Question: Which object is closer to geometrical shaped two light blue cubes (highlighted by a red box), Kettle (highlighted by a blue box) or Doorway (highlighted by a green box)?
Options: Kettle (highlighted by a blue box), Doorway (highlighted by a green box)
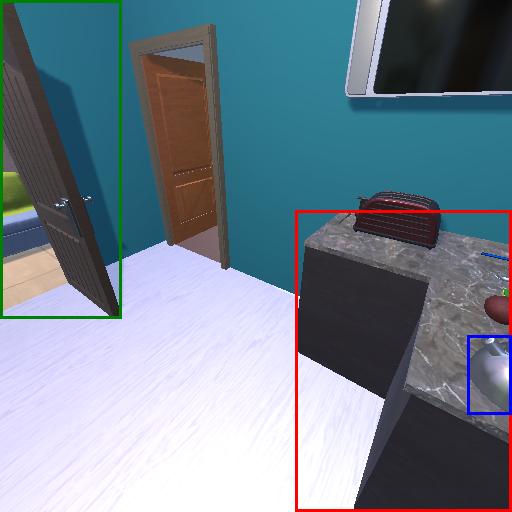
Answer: Kettle (highlighted by a blue box)